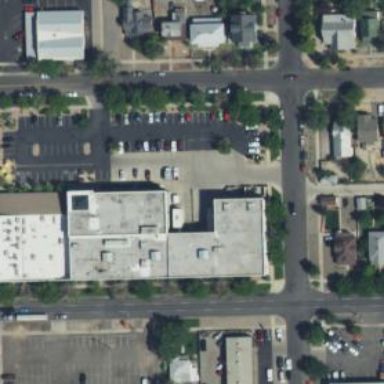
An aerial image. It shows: Parking space.